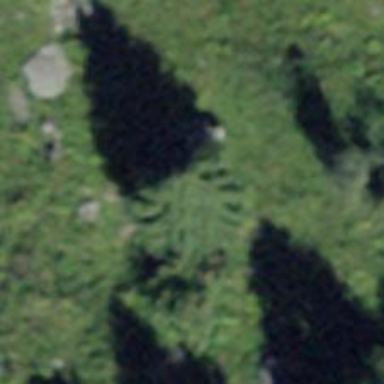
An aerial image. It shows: Needle-leaved tree in natural setting.